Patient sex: M
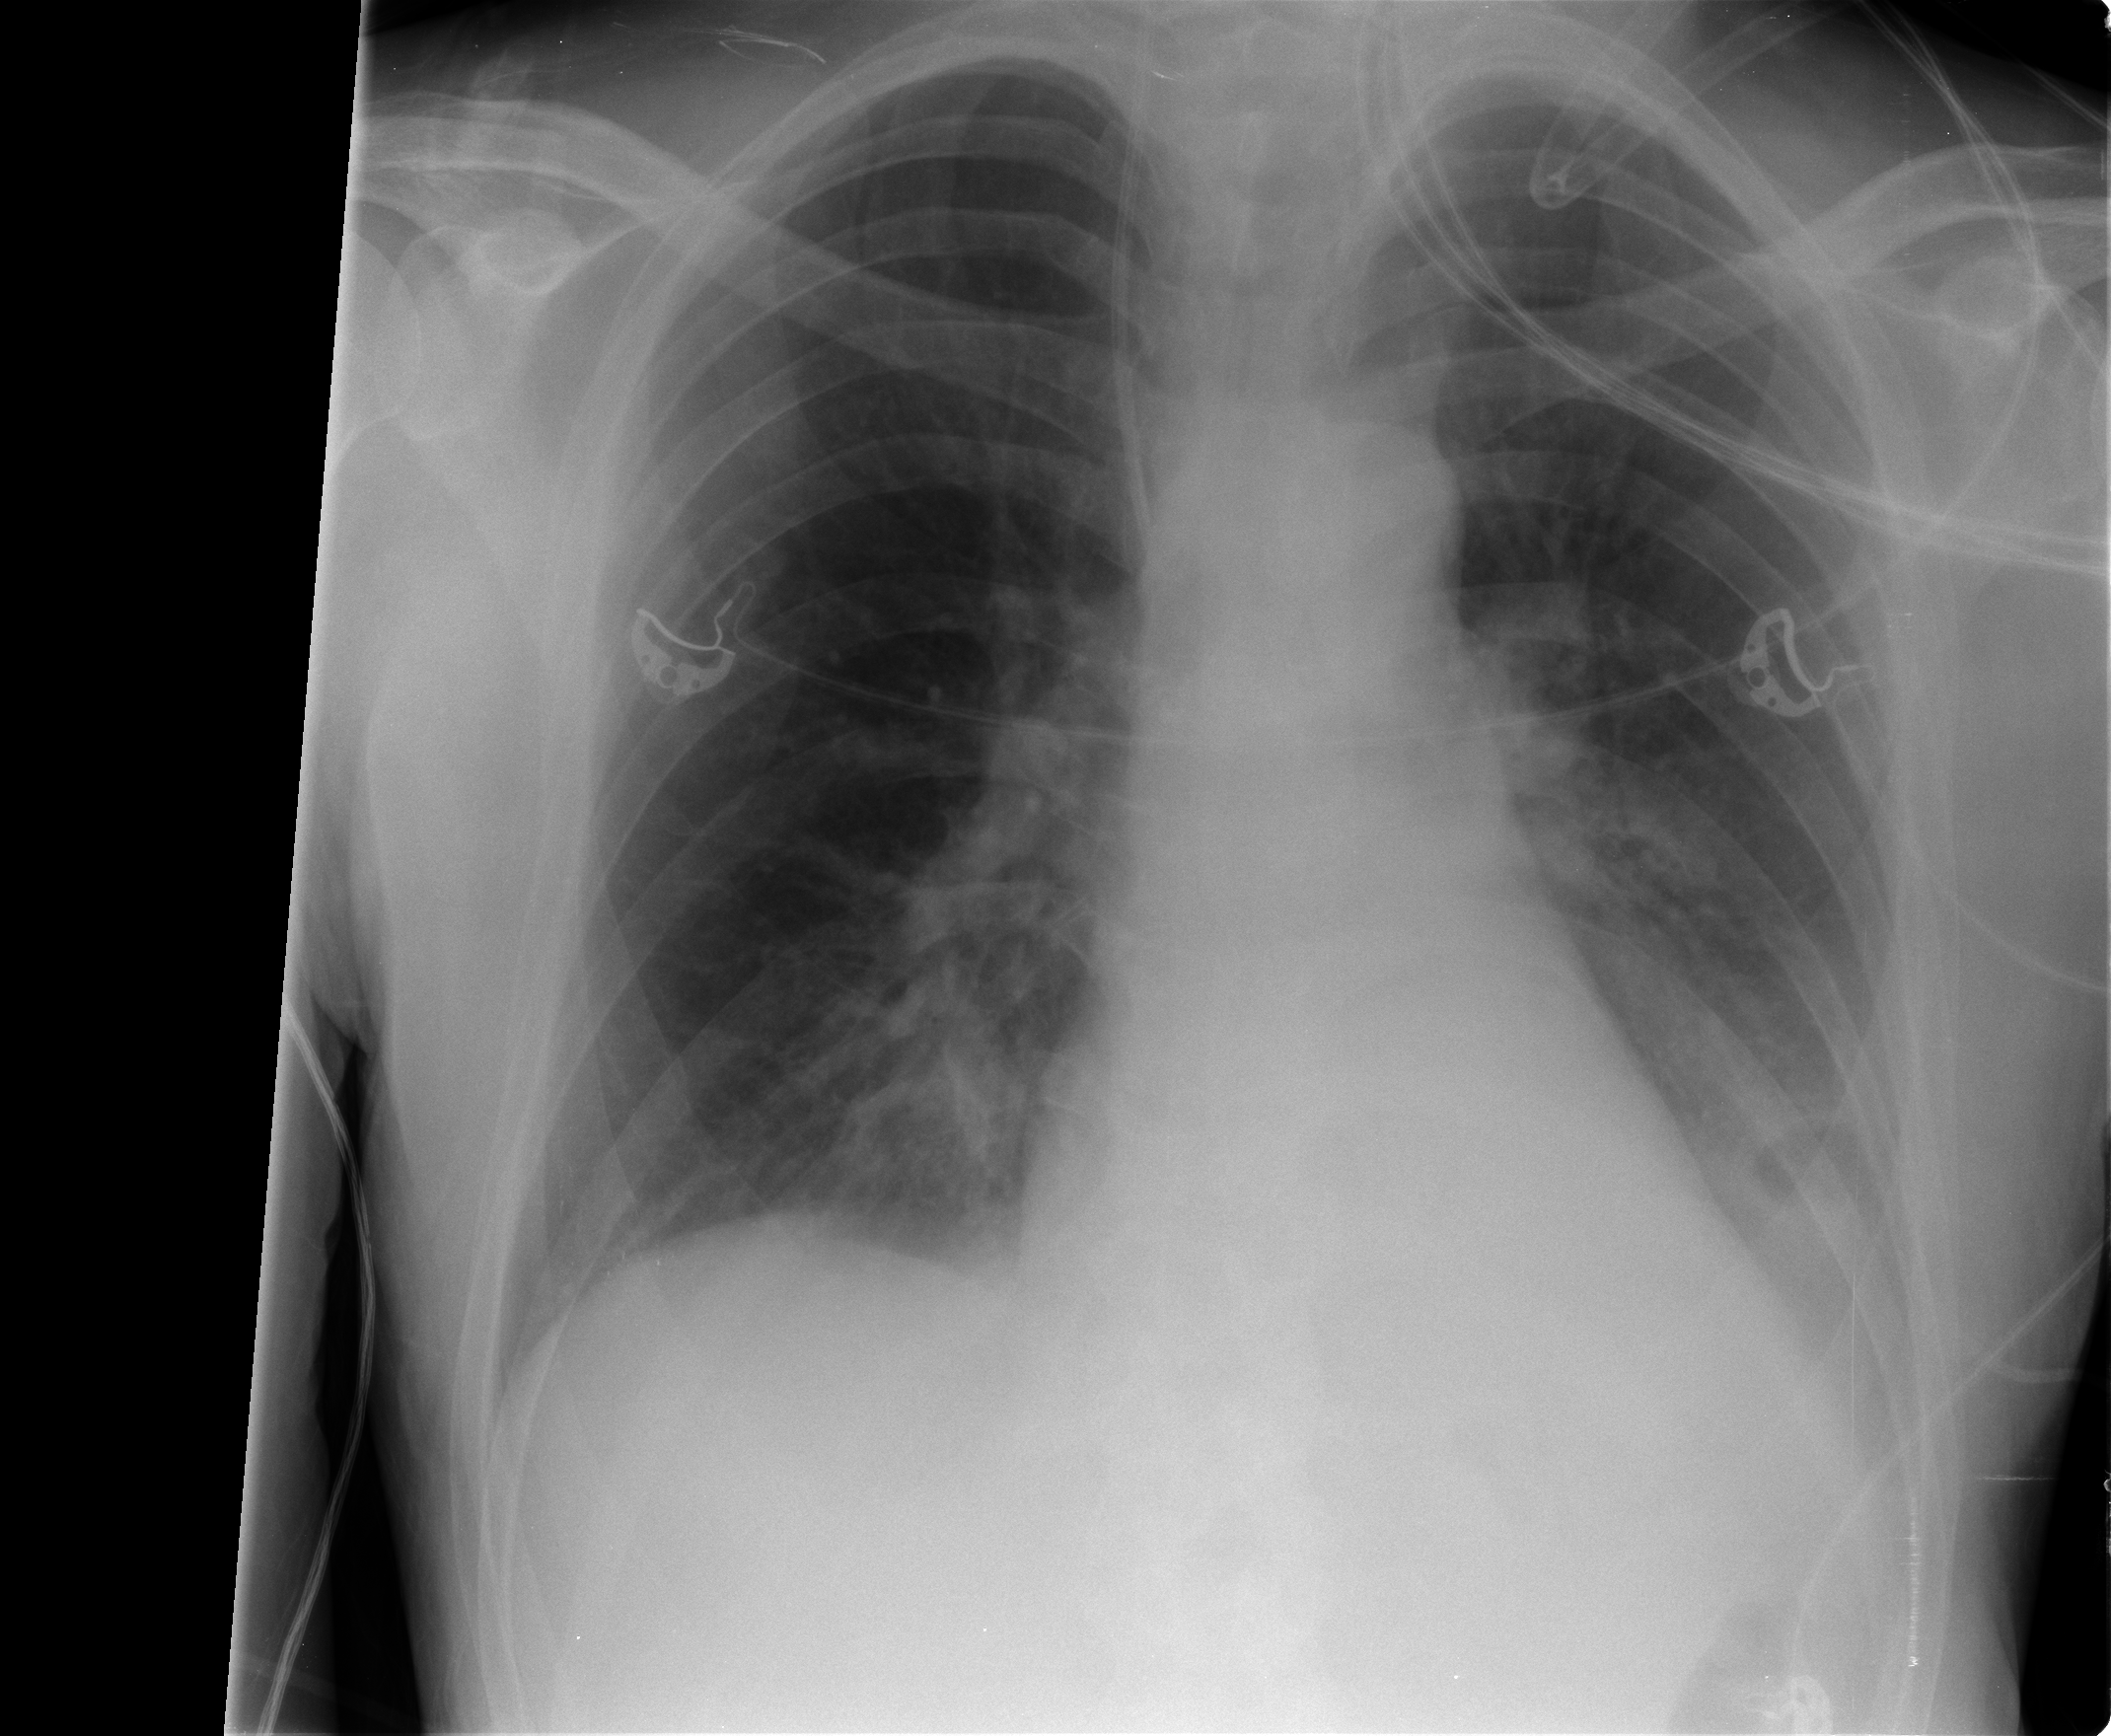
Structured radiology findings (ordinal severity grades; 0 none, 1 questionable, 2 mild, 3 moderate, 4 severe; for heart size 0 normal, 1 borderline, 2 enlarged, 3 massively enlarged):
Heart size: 0
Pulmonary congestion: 0
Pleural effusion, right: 0
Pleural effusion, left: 2
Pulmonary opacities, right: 0
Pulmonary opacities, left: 2
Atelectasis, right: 0
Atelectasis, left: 2